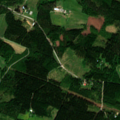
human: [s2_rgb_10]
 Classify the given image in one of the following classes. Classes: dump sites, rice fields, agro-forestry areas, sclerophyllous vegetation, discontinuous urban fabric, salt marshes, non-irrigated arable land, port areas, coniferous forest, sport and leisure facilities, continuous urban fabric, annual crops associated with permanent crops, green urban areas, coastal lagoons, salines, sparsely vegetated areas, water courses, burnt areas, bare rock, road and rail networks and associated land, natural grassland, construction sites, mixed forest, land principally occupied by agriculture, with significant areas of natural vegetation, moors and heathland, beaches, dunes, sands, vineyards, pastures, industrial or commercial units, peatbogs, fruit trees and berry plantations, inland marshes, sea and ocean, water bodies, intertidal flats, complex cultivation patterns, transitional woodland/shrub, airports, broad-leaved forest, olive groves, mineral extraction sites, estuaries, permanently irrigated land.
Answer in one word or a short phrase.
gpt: coniferous forest, mixed forest, transitional woodland/shrub